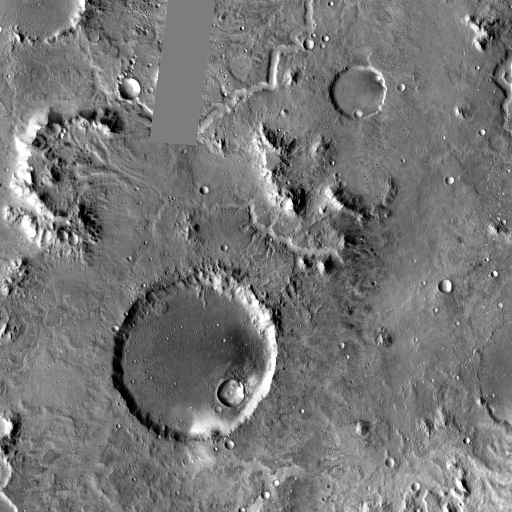
Crater classes present: Background, Other, Secondary